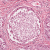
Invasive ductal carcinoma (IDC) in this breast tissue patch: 0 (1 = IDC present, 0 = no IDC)